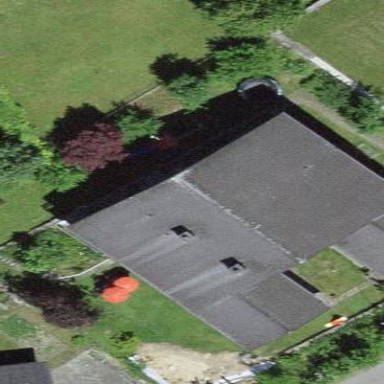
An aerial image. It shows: Residential building.